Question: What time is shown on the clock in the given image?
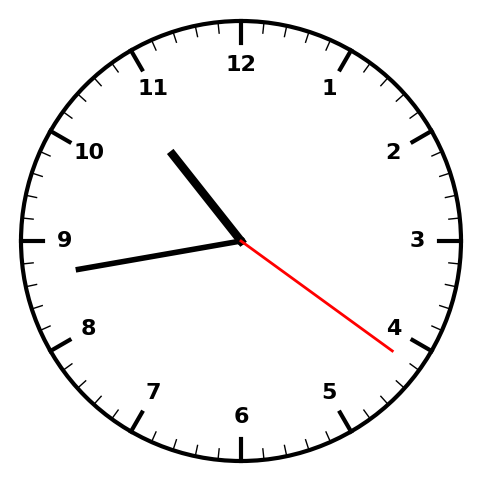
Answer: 10:43:21